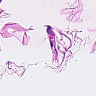
Metastatic tissue present: no